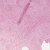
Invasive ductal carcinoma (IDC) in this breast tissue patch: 0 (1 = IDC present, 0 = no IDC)